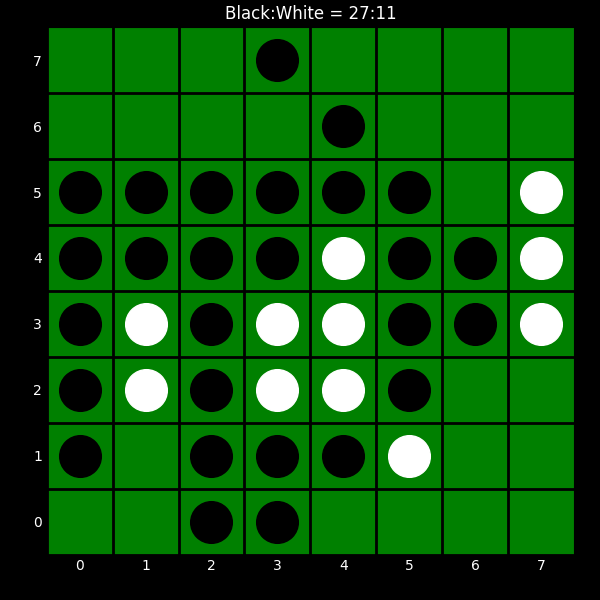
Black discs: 27
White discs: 11